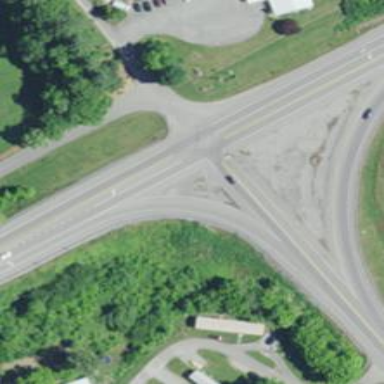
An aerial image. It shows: Trunk link highway with asphalt surface.